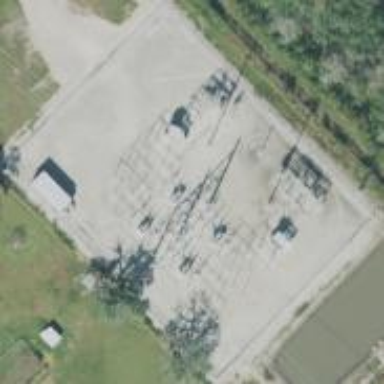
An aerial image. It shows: Outdoor distribution-level power substation enclosed by fence.